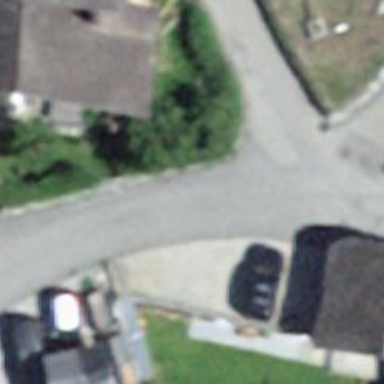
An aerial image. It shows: Residential road with concrete surface.